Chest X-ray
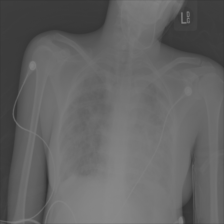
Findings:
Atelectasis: negative
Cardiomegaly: negative
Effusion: negative
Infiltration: negative
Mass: negative
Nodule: negative
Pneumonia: negative
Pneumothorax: negative
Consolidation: negative
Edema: negative
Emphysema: negative
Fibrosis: negative
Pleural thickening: negative
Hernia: negative